Field crop: tomato
Growth stage: 2
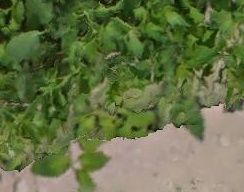
Species: tomato